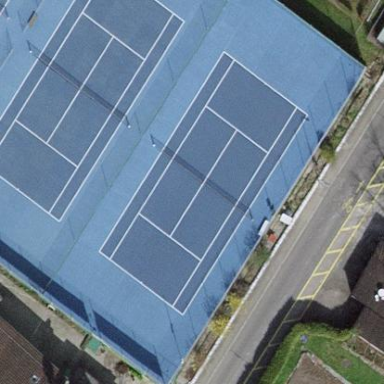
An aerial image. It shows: Tennis court on the leisure land pitch.